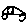
Label: car